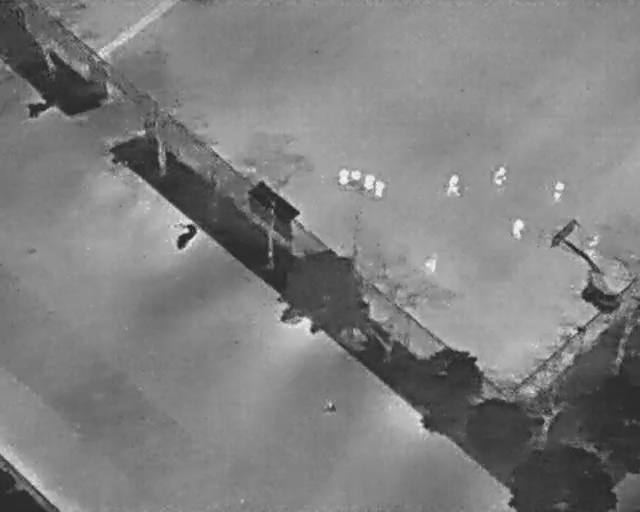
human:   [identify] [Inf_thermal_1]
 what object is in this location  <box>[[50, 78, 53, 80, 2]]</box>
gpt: <ref>1 medium person at the bottom</ref>